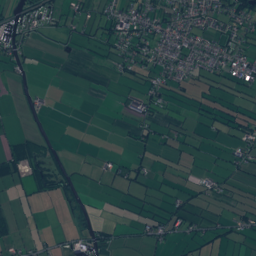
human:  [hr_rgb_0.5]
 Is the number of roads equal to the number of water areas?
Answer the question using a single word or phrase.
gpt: no

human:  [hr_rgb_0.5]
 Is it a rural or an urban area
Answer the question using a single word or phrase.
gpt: urban

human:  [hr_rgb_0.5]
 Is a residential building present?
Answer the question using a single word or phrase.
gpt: yes

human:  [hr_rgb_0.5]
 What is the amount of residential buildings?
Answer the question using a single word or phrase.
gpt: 1741

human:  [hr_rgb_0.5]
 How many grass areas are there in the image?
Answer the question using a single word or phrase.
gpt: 369

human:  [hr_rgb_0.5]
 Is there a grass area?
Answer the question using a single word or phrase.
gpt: yes

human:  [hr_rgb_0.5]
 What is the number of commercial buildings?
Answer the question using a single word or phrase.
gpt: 20

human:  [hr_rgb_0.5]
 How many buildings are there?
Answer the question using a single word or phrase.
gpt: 1764

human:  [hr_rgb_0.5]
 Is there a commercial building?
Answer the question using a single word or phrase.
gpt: yes

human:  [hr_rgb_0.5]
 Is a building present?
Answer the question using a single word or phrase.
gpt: yes

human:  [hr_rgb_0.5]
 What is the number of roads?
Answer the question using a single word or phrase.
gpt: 177

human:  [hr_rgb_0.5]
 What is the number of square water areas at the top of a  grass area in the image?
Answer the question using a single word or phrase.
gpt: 7

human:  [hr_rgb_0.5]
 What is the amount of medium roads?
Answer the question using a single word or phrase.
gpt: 0

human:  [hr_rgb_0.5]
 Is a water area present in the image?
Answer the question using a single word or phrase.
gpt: yes

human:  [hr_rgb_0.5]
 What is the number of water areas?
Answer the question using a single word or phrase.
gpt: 69

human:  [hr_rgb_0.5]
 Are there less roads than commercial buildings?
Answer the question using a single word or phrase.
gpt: no

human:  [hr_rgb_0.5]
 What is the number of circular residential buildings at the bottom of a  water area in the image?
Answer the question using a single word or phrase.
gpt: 2

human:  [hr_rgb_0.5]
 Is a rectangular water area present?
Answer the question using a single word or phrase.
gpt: yes

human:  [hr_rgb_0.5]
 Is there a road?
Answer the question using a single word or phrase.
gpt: yes

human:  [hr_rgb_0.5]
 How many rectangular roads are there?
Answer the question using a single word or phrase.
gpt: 0

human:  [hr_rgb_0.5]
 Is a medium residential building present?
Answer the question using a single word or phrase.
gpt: yes

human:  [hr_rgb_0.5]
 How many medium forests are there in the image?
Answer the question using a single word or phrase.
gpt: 39

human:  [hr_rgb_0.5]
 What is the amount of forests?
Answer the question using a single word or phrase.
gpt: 93

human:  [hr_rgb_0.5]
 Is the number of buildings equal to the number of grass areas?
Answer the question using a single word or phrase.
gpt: no

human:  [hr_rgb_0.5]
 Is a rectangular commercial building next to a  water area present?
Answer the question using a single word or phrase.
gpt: yes

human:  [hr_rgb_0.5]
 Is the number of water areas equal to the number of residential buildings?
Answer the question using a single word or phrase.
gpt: no

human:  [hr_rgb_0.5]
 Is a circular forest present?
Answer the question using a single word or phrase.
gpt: yes

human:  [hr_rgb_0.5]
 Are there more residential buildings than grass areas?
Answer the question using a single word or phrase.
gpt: yes

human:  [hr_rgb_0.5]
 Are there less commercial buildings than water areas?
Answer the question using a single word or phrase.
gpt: yes

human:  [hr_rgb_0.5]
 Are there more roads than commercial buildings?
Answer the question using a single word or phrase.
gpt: yes

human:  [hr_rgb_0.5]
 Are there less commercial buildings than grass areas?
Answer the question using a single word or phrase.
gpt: yes

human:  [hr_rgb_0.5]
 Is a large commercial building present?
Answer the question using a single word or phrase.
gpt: no

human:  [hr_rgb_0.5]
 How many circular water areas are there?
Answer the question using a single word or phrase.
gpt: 7

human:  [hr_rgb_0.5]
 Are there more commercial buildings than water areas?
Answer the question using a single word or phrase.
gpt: no

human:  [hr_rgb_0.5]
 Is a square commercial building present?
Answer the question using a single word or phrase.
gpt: no

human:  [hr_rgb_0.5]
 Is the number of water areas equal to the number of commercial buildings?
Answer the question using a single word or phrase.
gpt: no

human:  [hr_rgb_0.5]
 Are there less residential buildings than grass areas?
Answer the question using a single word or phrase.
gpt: no

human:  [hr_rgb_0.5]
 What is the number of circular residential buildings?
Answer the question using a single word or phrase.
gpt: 2

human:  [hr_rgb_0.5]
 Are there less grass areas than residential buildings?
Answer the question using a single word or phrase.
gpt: yes

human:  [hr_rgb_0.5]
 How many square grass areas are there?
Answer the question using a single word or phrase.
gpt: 1

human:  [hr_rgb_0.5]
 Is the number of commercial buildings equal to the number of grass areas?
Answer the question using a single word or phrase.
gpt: no

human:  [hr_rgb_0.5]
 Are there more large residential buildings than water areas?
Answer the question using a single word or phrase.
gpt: no

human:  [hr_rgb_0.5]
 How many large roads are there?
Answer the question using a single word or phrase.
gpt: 0

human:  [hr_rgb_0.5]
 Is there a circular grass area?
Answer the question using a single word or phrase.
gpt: yes

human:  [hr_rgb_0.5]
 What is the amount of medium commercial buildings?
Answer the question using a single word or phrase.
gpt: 4

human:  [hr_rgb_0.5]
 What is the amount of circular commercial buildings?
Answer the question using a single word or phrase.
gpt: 0

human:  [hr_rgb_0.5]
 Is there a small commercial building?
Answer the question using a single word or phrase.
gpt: yes

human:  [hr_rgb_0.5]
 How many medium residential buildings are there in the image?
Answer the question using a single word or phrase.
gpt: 11

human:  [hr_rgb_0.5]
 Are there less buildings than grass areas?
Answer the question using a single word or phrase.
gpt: no

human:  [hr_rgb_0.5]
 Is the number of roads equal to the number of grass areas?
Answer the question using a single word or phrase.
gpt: no

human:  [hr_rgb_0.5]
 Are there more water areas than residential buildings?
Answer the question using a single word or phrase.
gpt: no

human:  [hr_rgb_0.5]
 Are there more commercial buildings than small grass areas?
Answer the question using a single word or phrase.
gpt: no

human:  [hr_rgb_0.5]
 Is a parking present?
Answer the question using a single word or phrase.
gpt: yes

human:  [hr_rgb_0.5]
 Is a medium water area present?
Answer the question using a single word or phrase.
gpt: yes

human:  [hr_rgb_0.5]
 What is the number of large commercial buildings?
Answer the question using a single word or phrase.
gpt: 0

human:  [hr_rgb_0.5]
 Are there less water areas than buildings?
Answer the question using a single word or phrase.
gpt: yes

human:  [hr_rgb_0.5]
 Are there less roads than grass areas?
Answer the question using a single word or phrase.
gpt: yes

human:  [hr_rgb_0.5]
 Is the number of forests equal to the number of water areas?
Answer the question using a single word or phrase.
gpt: no

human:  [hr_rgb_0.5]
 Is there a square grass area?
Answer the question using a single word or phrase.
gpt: yes

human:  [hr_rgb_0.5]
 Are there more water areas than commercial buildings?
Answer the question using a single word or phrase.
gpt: yes

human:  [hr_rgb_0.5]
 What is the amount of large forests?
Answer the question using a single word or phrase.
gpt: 24

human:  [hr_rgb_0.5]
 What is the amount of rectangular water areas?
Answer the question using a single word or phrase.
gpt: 27

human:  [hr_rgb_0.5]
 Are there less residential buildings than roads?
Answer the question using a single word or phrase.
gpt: no

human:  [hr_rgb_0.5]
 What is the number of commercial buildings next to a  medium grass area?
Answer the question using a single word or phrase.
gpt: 20